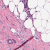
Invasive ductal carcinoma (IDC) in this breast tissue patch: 0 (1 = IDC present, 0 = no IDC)